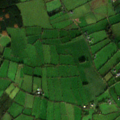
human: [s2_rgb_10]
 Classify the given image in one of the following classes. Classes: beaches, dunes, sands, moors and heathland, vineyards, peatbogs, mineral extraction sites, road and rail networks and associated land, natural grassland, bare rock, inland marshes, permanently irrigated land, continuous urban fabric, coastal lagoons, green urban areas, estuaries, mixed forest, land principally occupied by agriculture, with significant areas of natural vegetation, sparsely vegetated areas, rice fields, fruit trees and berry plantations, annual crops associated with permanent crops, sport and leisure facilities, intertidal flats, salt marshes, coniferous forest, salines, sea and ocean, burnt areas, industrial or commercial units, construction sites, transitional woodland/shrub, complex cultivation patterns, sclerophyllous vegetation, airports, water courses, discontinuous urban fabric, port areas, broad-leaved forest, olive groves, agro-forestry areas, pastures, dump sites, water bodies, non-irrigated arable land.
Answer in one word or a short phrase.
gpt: pastures, coniferous forest